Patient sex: F
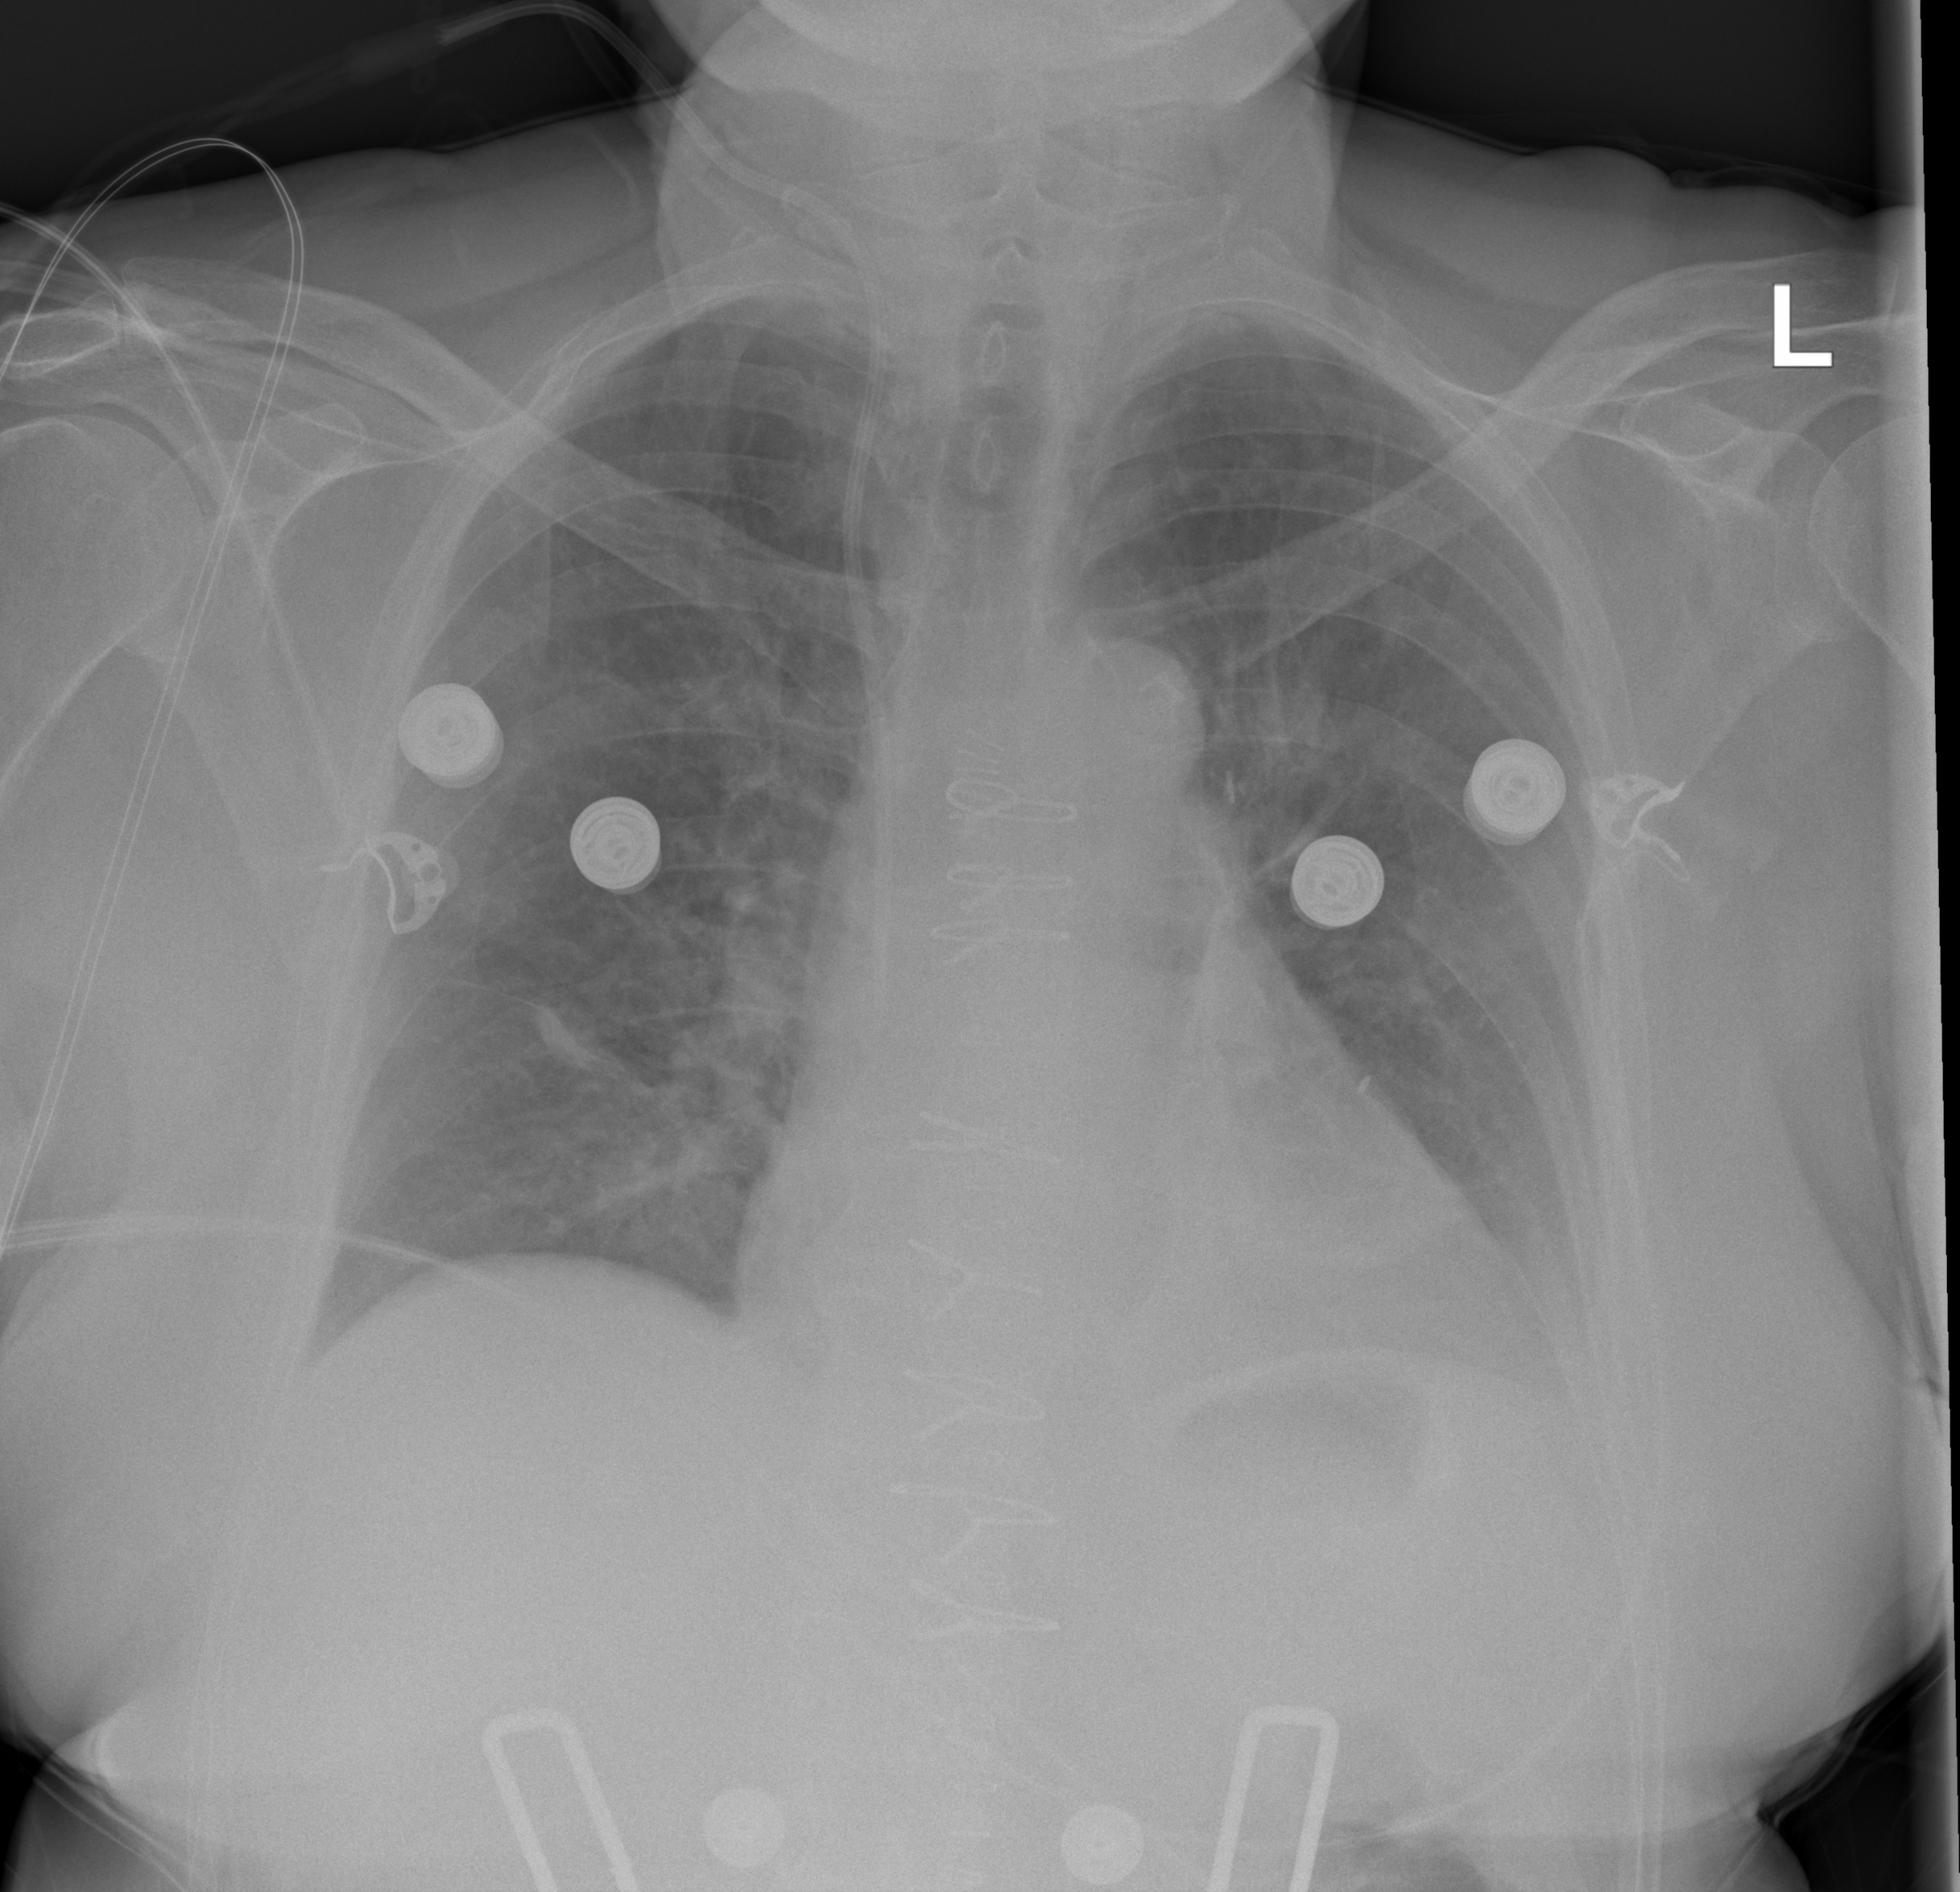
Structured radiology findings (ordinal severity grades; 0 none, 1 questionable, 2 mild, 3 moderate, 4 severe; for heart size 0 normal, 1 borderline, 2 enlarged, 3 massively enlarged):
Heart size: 1
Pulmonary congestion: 0
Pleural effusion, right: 0
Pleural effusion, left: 2
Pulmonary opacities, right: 0
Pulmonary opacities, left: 0
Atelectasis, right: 2
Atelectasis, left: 2